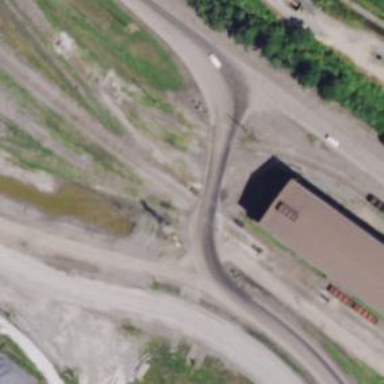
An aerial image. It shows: Railway siding with rails.